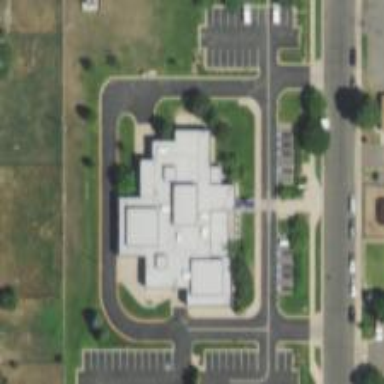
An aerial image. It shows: Healthcare clinic.